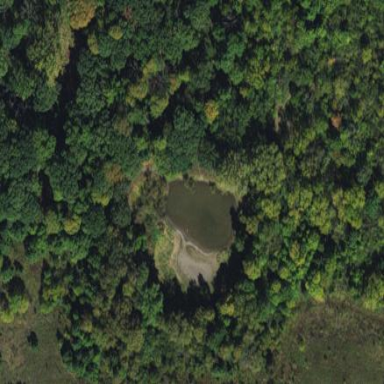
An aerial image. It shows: Peaceful pond surrounded by nature.